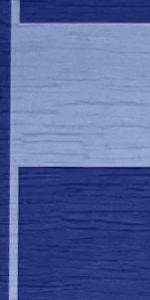
Label: Empty